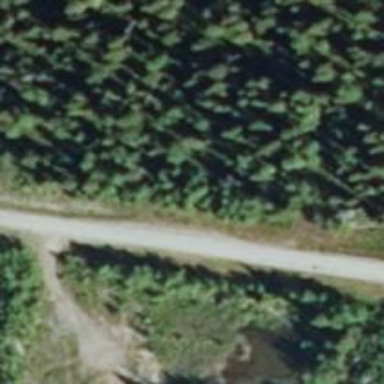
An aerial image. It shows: Passing place on the road.